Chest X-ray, PA view. Patient: 47 years old, sex M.
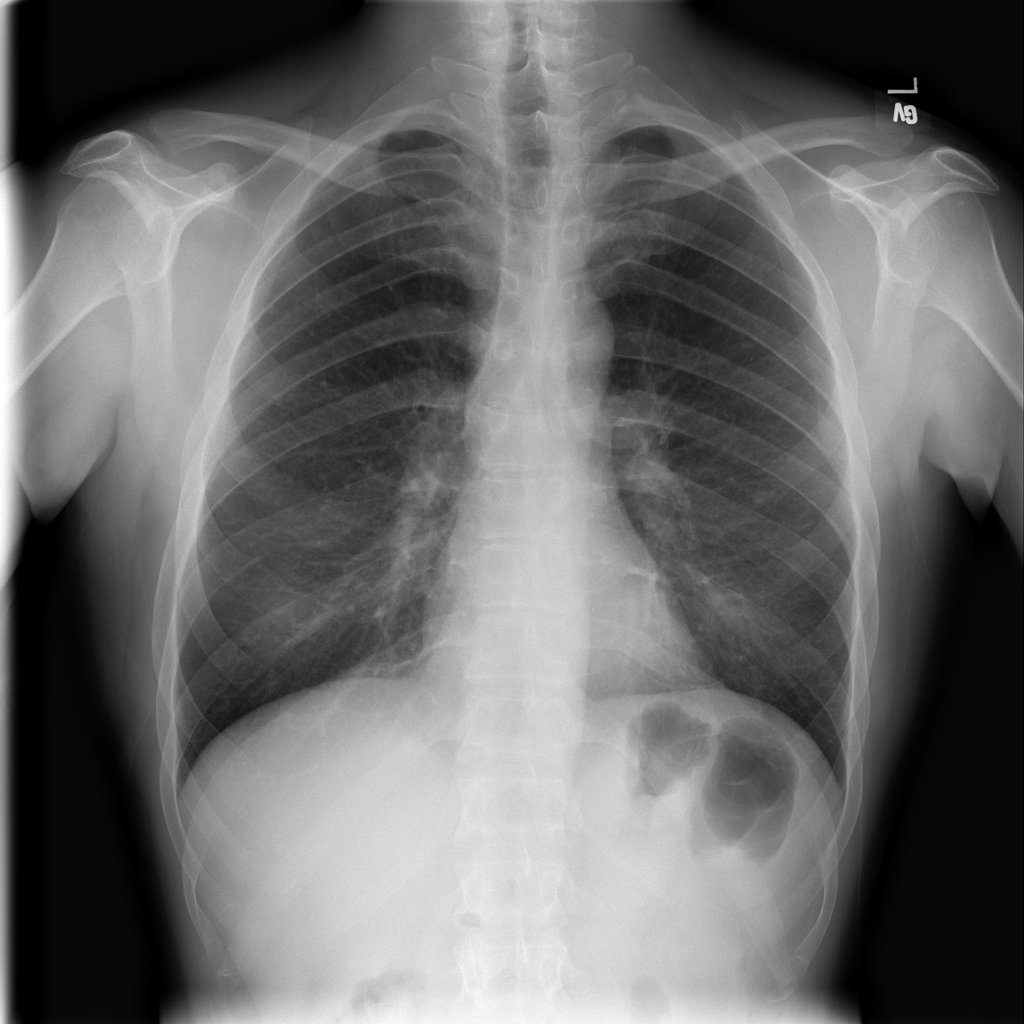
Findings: No Finding